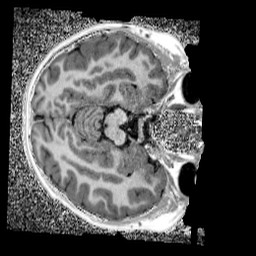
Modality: UNIT1_denoised
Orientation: axial
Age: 10
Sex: male
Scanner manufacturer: siemens
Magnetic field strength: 3 T
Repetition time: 4 s
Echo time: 0.00299 s